Field crop: maize
Growth stage: 2
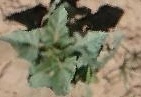
Species: datura